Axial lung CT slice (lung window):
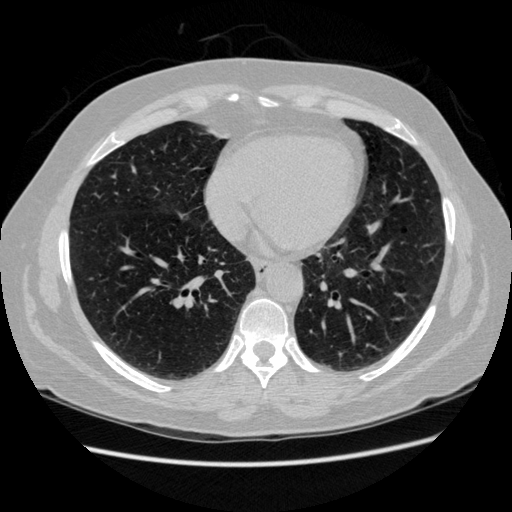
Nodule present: no